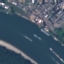
Land use / land cover class: River